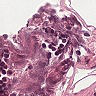
Metastatic tissue present: no